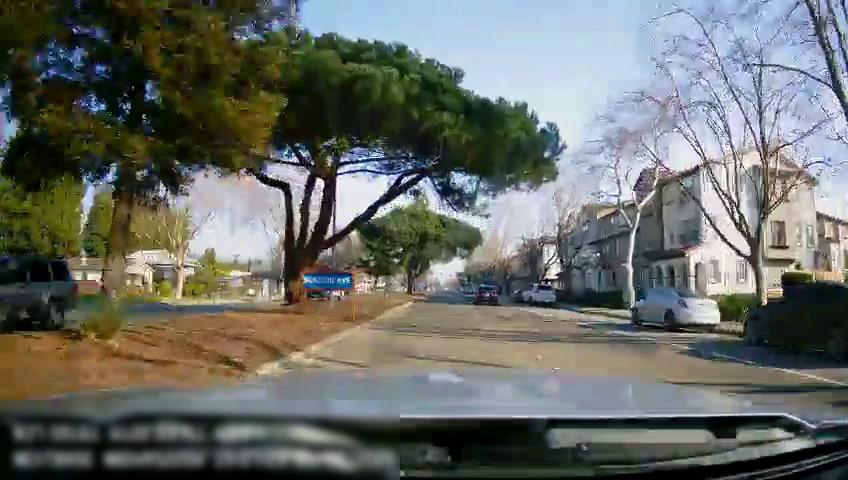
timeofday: Day
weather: Sunny
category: Drivable Space
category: Drivable Space
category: Vehicles | Car
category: Vehicles | Car
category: Vehicles | SUV
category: Vehicles | Car
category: Vehicles | Car
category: Vehicles | SUV
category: Lanes | Current Lane
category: Lanes | Alternate Lane